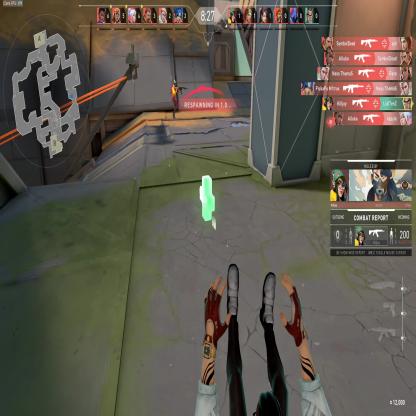
Label: enemy